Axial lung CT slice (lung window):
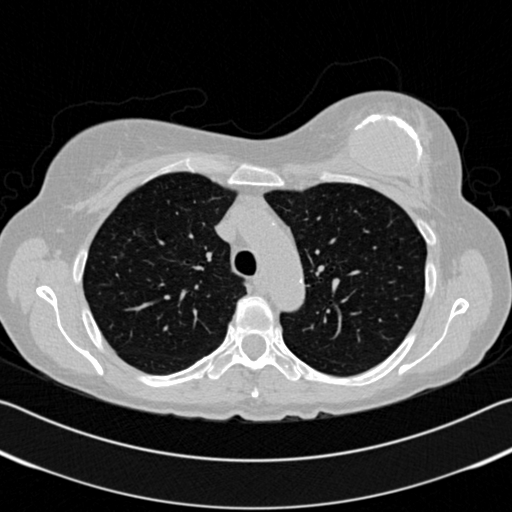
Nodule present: no